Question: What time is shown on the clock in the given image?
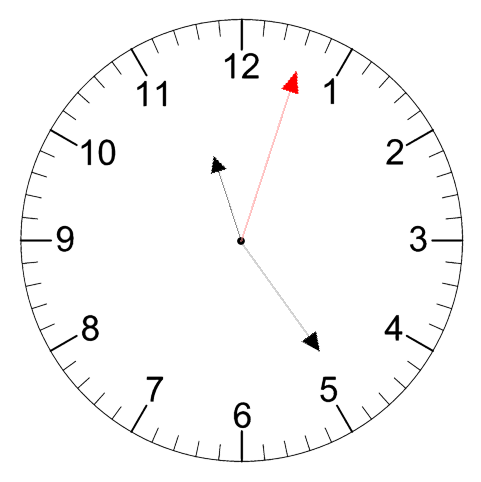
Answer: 11:24:03